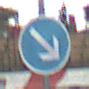
Verkehrszeichen: VorgeschriebeneVorbeifahrtRechts
Umgebung: Outdoor, RoadRail
Tageszeit: MorningAfternoon
Wetter: PartlyCloudy
Licht: Natural
Jahreszeit: NotSpecified
Kontrast: LowContrast